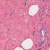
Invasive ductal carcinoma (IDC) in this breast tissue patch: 0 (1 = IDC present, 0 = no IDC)